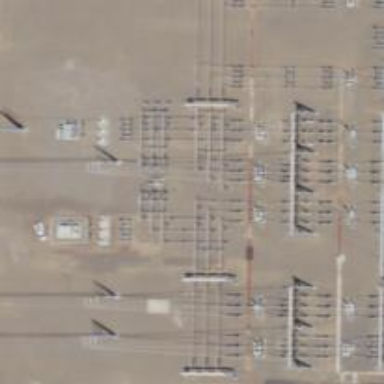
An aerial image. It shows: Switch used for power control.